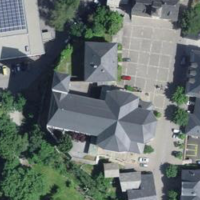
EUNIS habitat code: 54
Species observed at this site:
Clematis vitalba
Saponaria ocymoides